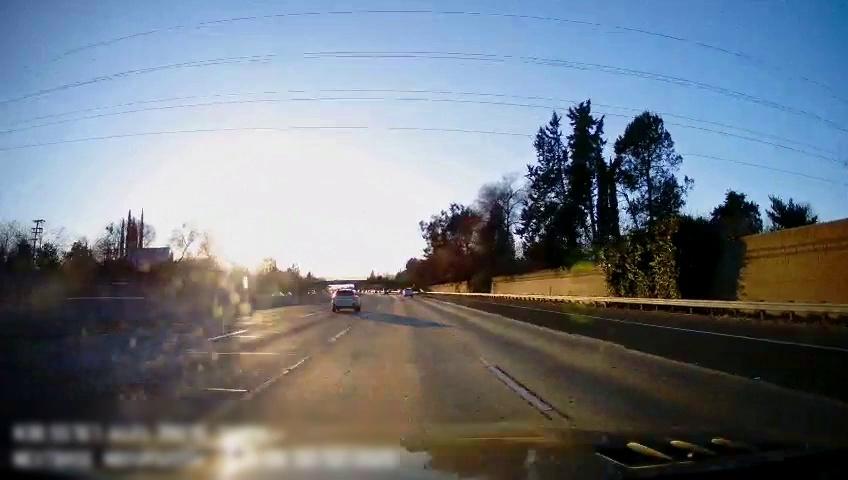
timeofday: Day
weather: Sunny
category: Drivable Space
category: Vehicles | Truck
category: Vehicles | SUV
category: Lanes | Alternate Lane
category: Lanes | Current Lane
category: Lanes | Current Lane
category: Lanes | Alternate Lane
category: Traffic | Signs